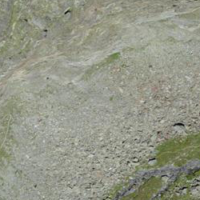
EUNIS habitat code: 48
Species observed at this site:
Saxifraga bryoides